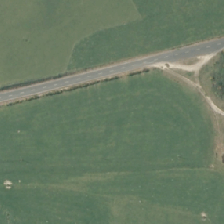
Land cover: high_producing_grassland